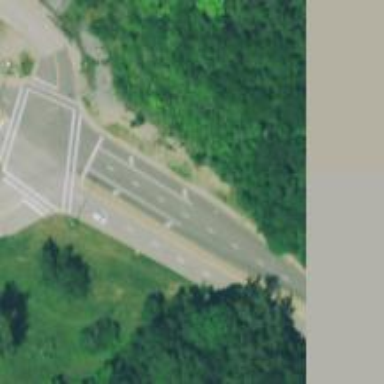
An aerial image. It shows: Trunk highway.